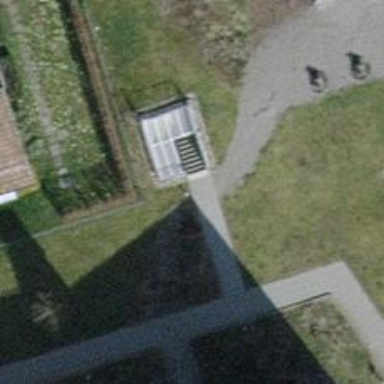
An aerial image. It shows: Path made of paving stones.